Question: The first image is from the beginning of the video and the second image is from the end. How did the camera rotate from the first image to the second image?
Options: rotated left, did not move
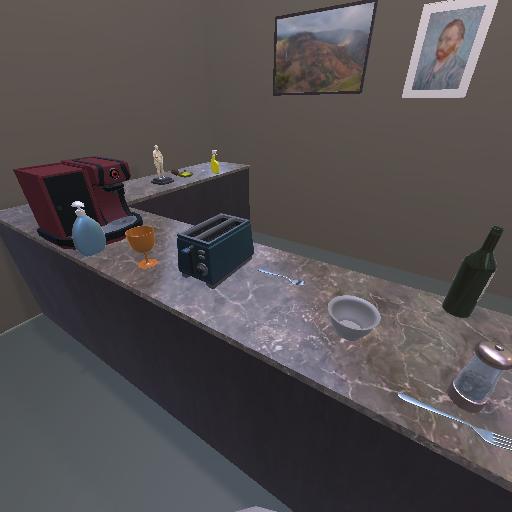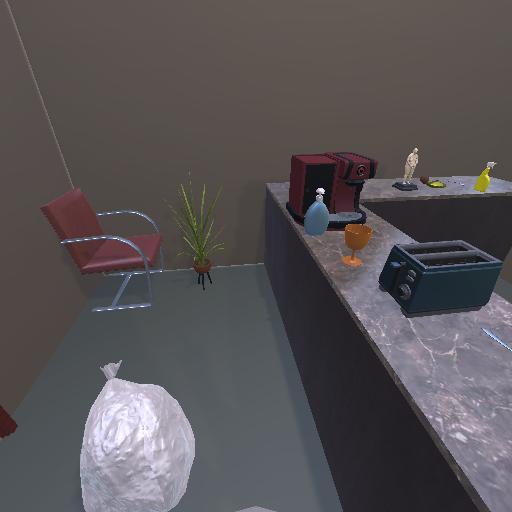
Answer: rotated left